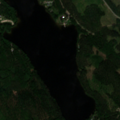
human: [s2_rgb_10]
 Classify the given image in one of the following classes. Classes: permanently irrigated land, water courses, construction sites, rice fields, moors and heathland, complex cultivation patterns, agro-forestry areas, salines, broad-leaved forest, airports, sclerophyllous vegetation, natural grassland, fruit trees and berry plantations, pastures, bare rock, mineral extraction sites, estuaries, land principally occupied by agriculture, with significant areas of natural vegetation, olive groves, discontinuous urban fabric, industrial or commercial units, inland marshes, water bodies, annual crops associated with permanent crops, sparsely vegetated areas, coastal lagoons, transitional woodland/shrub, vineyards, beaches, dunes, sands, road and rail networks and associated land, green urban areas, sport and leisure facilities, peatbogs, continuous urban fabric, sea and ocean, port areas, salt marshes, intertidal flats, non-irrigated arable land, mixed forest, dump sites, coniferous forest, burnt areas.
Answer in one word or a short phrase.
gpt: coniferous forest, mixed forest, water bodies